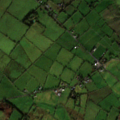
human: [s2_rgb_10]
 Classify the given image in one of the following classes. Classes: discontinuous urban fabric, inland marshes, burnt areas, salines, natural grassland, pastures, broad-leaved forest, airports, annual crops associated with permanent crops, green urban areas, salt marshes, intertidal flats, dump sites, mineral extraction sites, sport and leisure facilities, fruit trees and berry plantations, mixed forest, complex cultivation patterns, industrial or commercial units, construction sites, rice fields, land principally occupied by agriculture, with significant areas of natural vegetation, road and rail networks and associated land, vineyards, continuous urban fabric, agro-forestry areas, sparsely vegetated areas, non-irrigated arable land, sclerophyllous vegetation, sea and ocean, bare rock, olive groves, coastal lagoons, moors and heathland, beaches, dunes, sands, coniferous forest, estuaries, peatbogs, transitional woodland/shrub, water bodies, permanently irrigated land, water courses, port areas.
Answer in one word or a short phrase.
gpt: pastures, land principally occupied by agriculture, with significant areas of natural vegetation